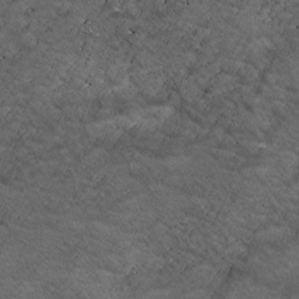
Label: non_frost